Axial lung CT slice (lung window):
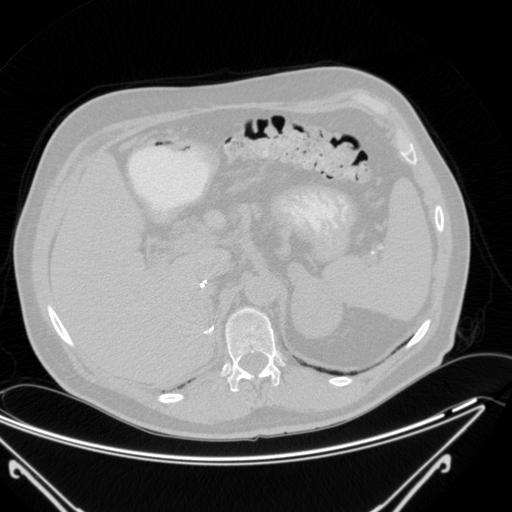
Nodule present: no